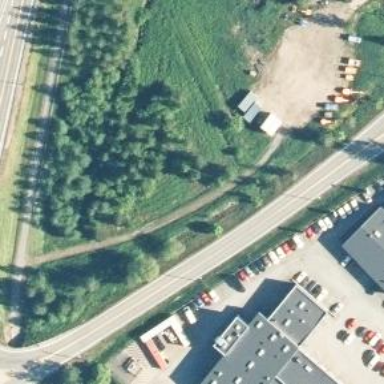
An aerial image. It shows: Primary link road with asphalt surface.